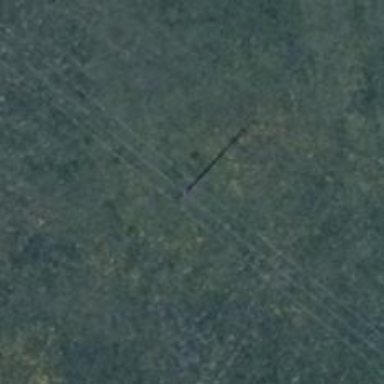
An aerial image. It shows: Power pole.